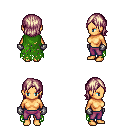
a pixel art fantasy rpg character, female body template, human, tanned skin, green tattered cape, magenta pants, white blonde long bangs hairstyle, metal gloves, four views (front, back, left, right), 2x2 character sprite sheet, small pixel art, hard edges, no anti-aliasing